【题型】选择题　【知识点】立体几何　【难度】easy
已知在四面体 \(ABCD\) 中，\(AB = 2\)，\(CD = \sqrt{3}\)，直线 \(AB\) 与 \(CD\) 的距离为 \(2\)，夹角为 \(\dfrac{\pi}{3}\)，则 \(V_{A-BCD} = \)（\(\quad\)）

\(\text{A}.\ \dfrac{1}{2}\qquad\text{B}.\ 1\qquad\text{C}.\ \dfrac{3}{2}\qquad\text{D}.\ 2\)
【解答】
\textbf{【答案】} B
\textbf{【分析】} 根据题意把四面体补成三棱柱，把四面体体积转化为求三棱柱体积即可求解。
\textbf{【详解】} 由题意过点 \(C\) 作 \(CE \parallel AB\)，且 \(CE = AB\)，连接 \(ED\)，以 \(\triangle CDE\) 为底面，\(BC\) 为侧棱作棱柱 \(ABF-ECD\)，
因为 \(CE \parallel AB\)，\(CE \subset\) 平面 \(CDE\)，\(AB \not\subset\) 平面 \(CDE\)，所以 \(AB \parallel\) 平面 \(CDE\)，
所以点 \(A\) 到平面 \(CDE\) 的距离即为直线 \(AB\) 与 \(CD\) 的距离为 \(2\)，

因为 \(V_{A-BCD} = \frac{1}{3}V_{ABF-ECD}\)，其
\[
S_{\triangle CDE} = \frac{1}{2}CE \cdot CD \cdot \sin\angle ECD = \frac{1}{2} \times 2 \times \sqrt{3} \times \frac{\sqrt{3}}{2} = \frac{3}{2},
\]
所以 \(V_{ABF-ECD} = \frac{3}{2} \times 2 = 3\)，所以 \(V_{A-BCD} = \frac{1}{3}V_{ABF-ECD} = \frac{1}{3} \times 3 = 1\)，

故选：B。
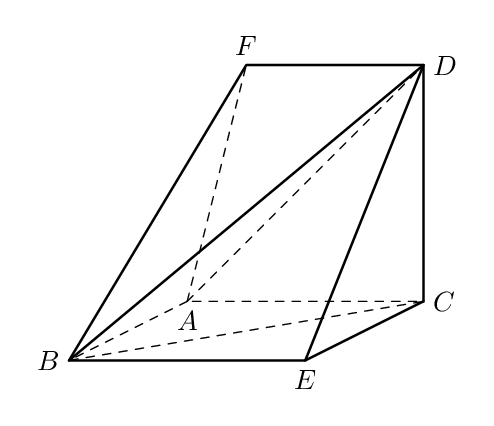